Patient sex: F
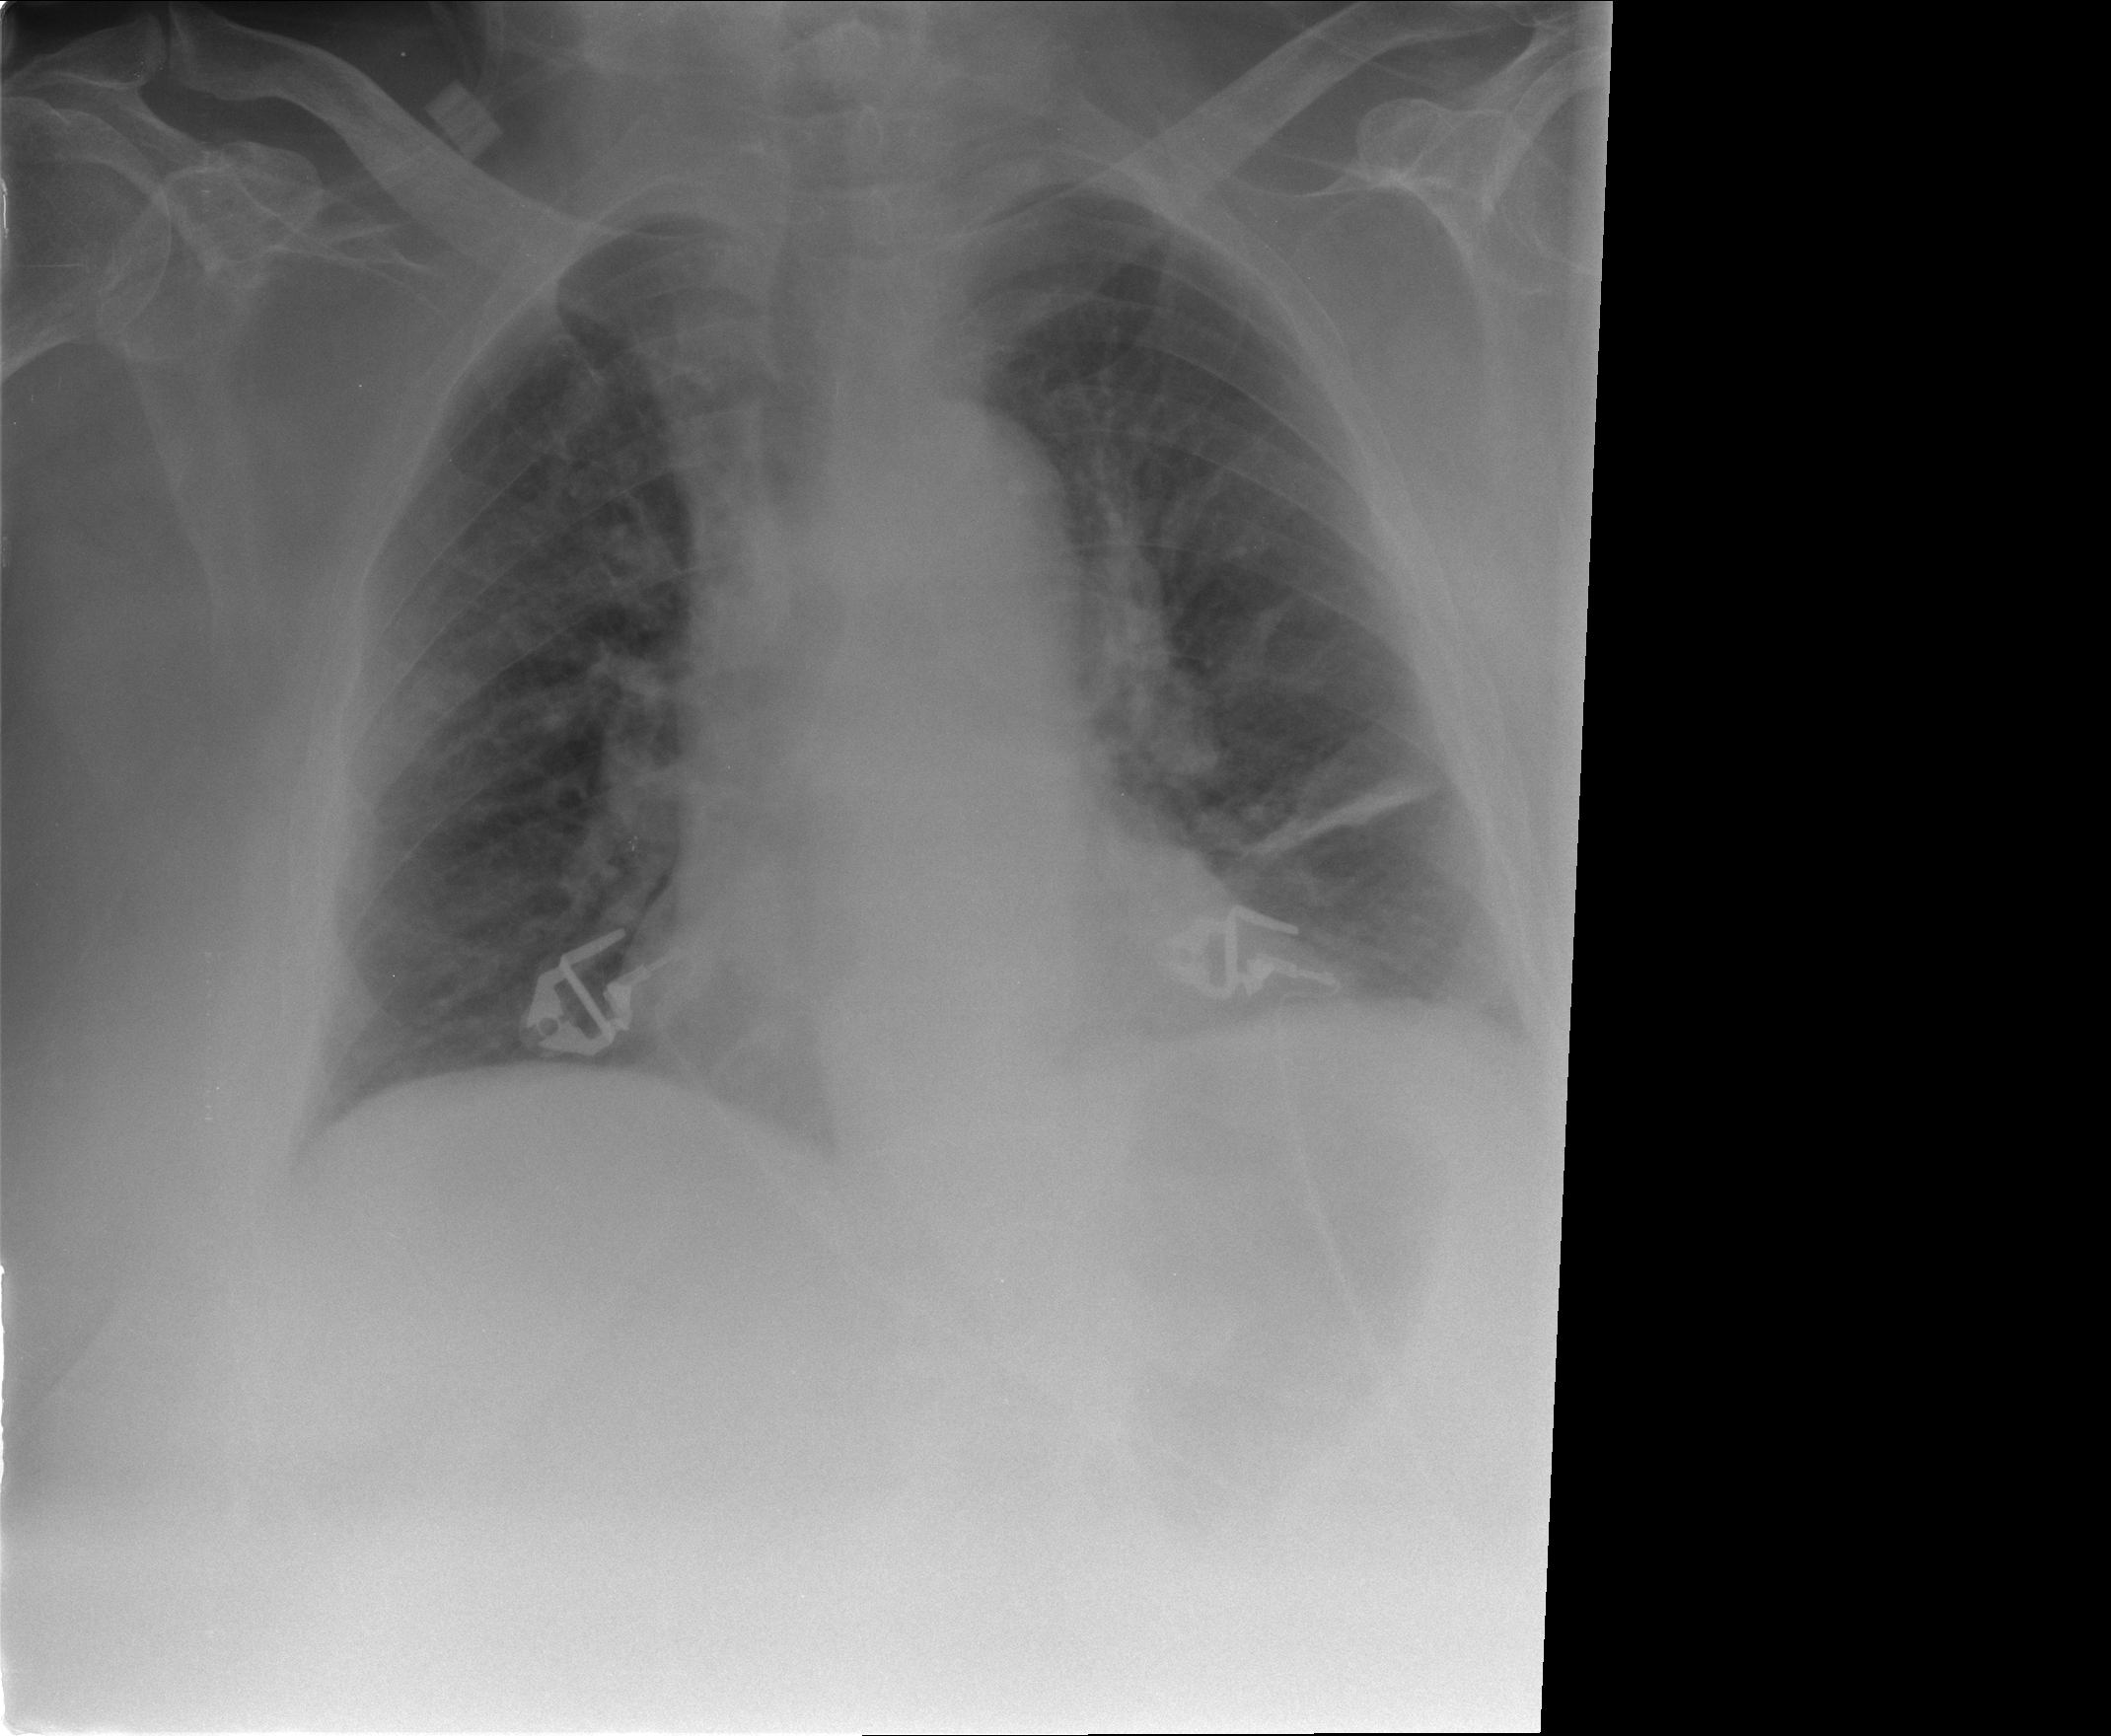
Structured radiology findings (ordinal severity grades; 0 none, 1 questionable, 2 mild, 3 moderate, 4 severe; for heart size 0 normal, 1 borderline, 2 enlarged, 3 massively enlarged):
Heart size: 1
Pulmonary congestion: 2
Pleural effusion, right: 0
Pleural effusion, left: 0
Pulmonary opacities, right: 0
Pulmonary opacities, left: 1
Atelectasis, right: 2
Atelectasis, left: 3